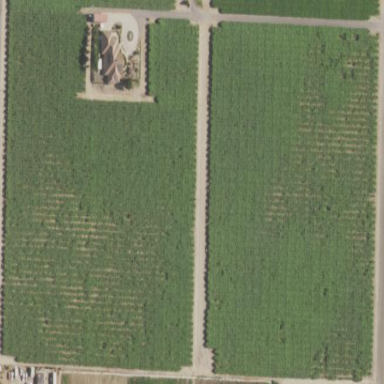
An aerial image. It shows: Beautiful vineyard in the countryside.